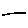
Label: line